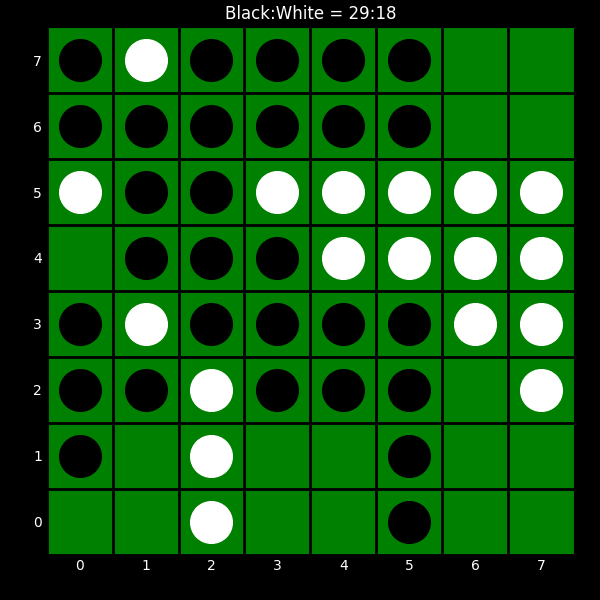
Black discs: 29
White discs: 18